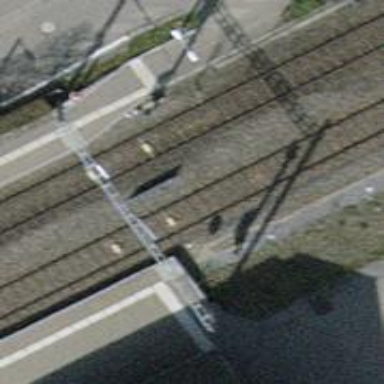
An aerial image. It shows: Railway signal.